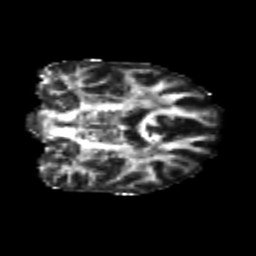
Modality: FA
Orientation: coronal
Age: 26
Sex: male
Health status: healthy
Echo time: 0.074 s